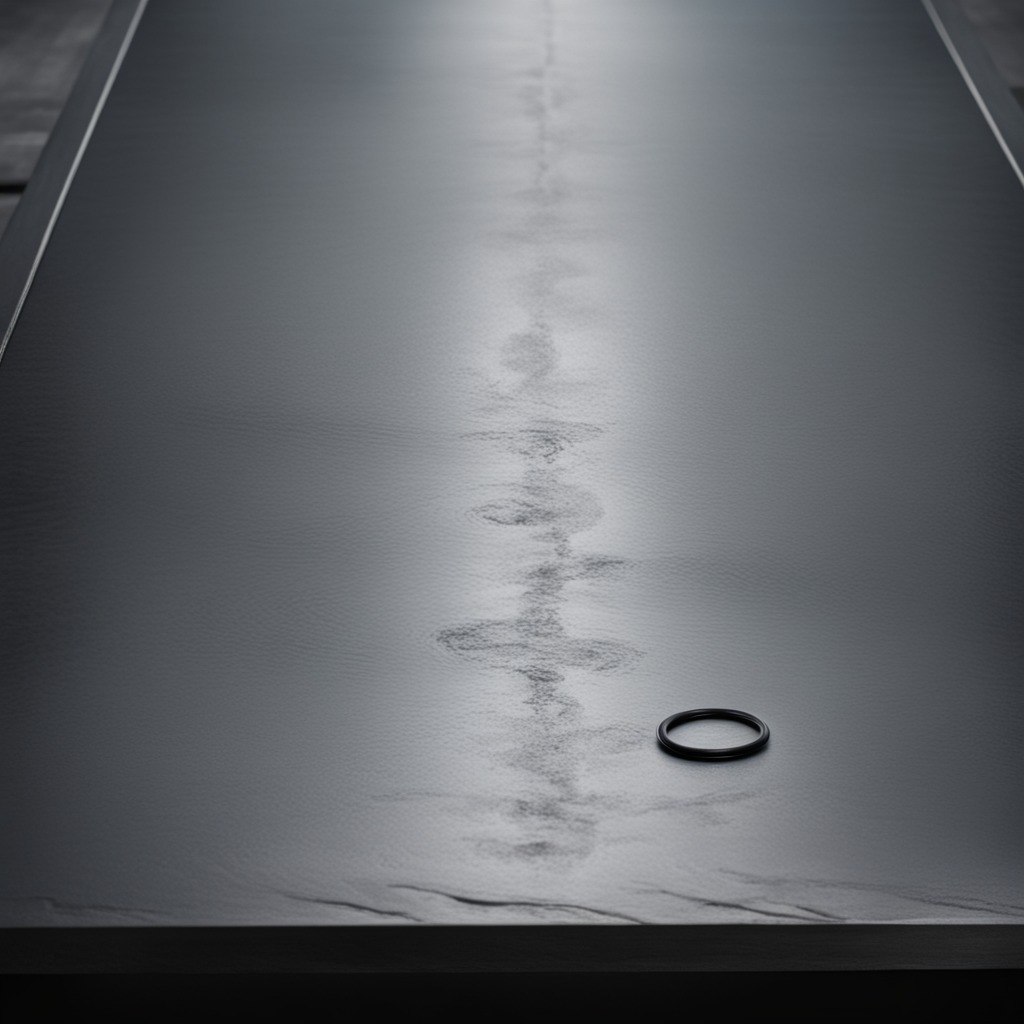
A rubber O-ring lies on the cold steel table in a mining workshop.